Interaction volume radius: 5 \u00c5
Interaction volume height: 15 \u00c5
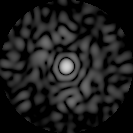
Disorder parameter: 0.7967